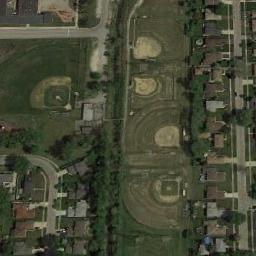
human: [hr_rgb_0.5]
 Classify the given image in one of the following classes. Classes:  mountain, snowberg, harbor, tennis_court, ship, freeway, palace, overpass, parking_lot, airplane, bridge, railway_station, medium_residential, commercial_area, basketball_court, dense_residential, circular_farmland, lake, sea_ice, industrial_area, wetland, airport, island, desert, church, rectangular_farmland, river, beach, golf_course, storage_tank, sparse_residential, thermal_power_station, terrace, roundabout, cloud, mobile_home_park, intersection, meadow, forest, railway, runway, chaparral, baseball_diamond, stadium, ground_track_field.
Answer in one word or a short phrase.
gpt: baseball_diamond